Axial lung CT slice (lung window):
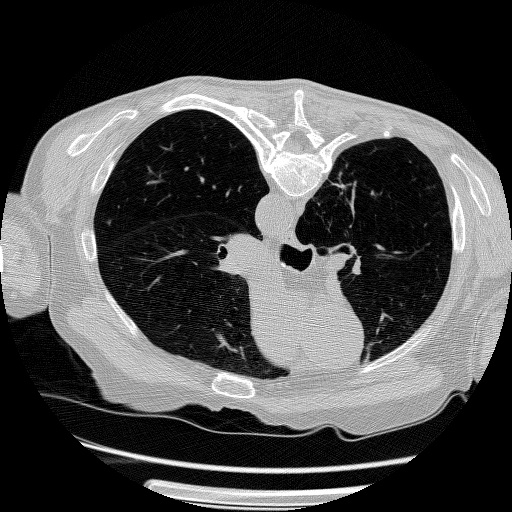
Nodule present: no